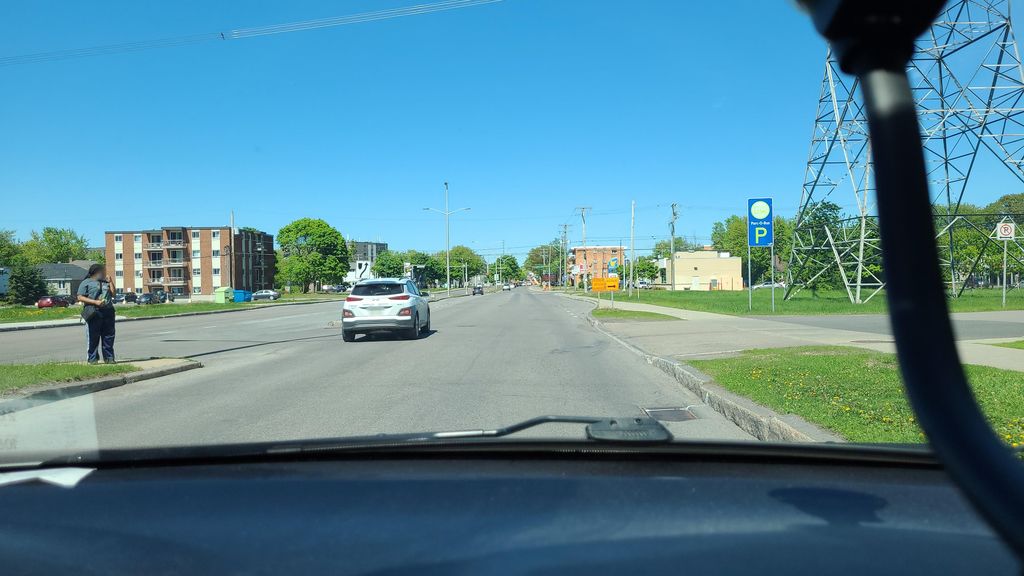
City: quebec_city